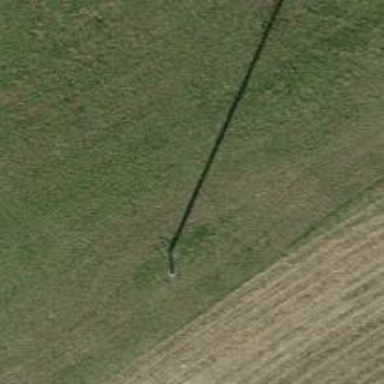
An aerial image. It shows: Power pole.